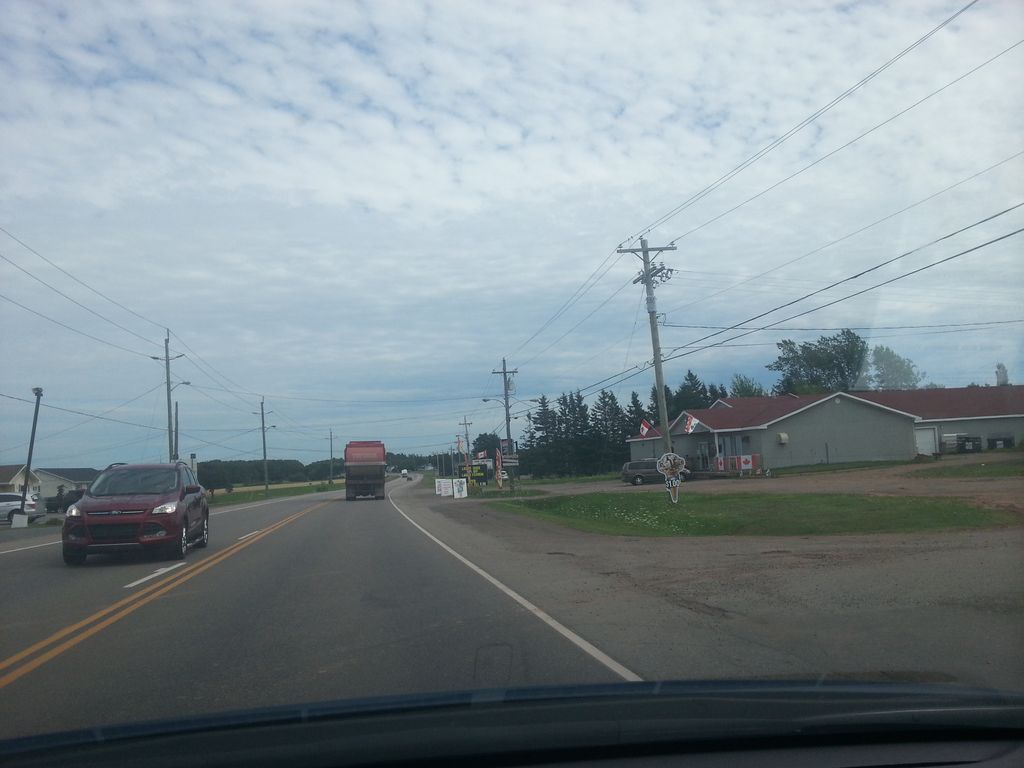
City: charlottetown